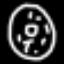
Label: donut